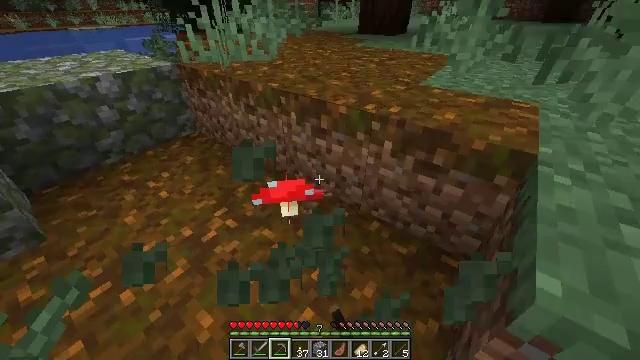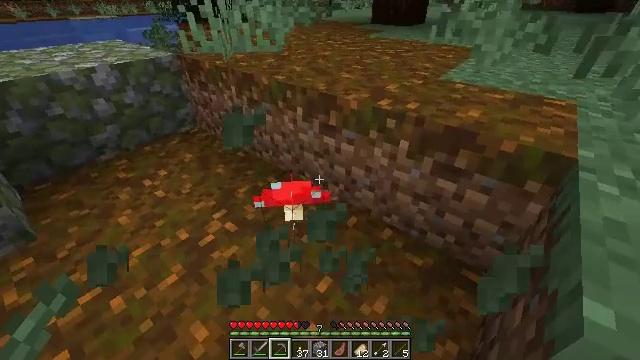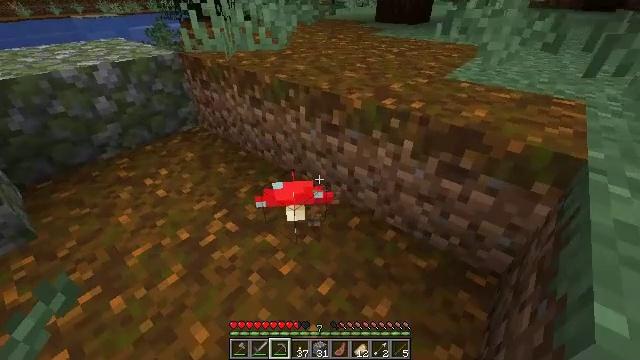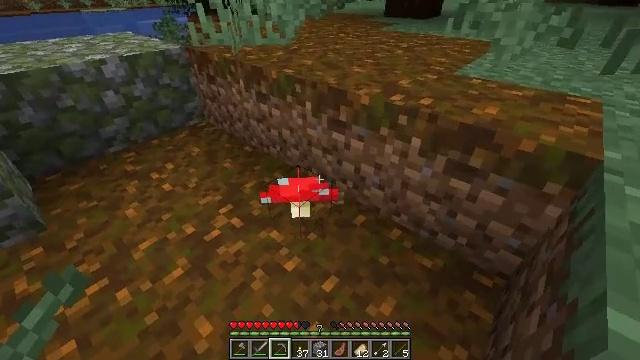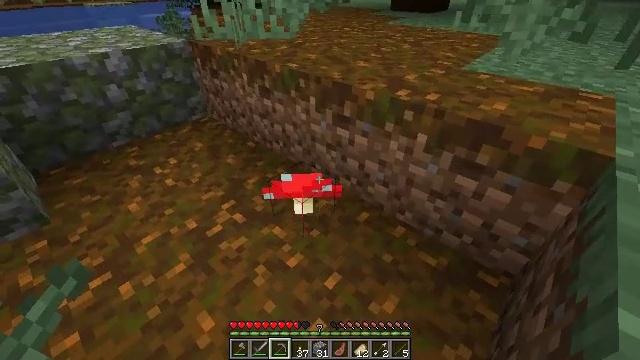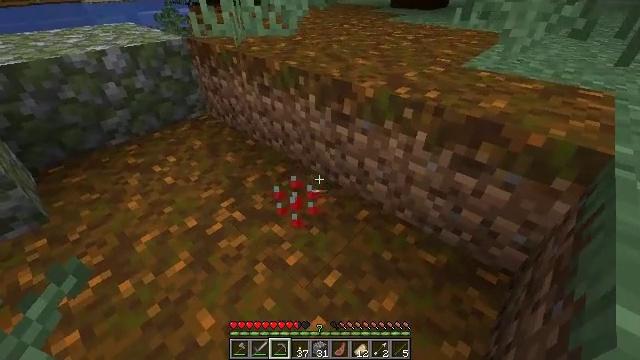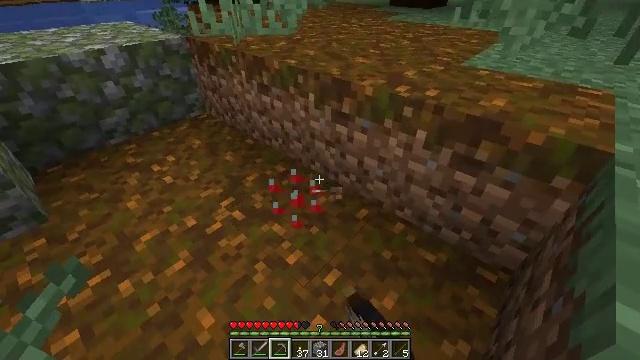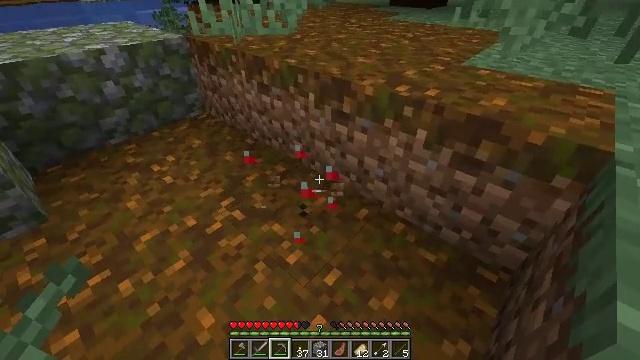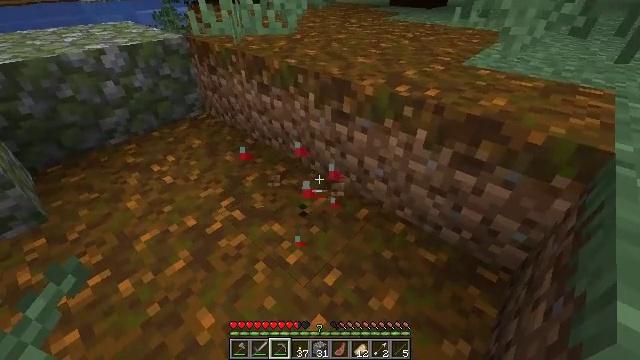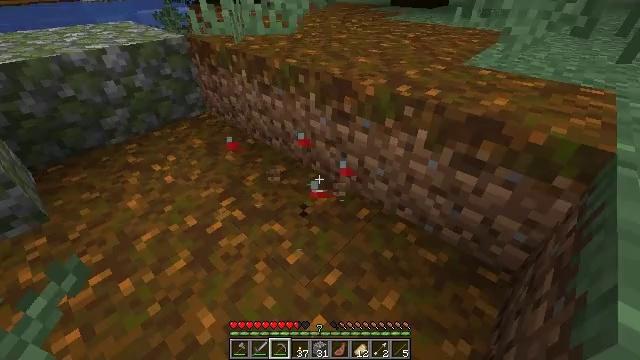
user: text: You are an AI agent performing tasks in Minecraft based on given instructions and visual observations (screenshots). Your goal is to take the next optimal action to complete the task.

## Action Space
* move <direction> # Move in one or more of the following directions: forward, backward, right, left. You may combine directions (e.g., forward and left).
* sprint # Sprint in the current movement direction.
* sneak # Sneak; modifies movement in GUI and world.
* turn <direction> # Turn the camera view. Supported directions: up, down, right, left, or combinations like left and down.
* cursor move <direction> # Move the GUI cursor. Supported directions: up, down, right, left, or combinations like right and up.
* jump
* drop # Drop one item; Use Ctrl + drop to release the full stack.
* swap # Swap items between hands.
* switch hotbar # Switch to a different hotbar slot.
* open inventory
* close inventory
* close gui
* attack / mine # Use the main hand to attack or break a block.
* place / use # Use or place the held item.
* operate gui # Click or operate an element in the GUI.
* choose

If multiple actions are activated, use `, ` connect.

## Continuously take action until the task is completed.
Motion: motion action
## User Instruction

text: Gather the red mushroom in forests or caves.
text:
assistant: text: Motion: turn left
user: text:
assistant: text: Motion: no_op
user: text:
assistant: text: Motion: turn left
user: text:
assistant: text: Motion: no_op
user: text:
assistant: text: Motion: attack / mine
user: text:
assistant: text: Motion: attack / mine
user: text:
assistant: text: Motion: attack / mine
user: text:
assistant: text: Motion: no_op
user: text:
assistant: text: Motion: no_op
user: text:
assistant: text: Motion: no_op